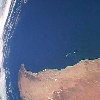
Label: water